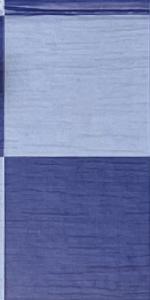
Label: Empty